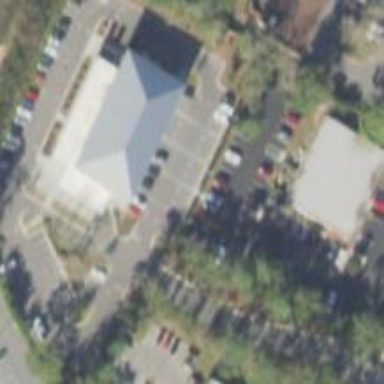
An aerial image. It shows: Parking space.